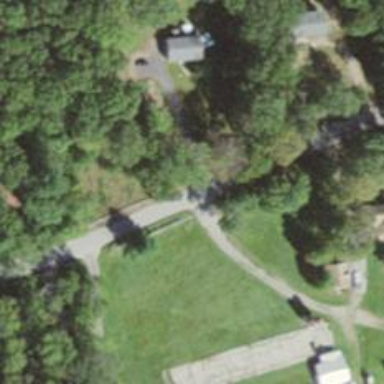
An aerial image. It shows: Residential driveway used as service road.